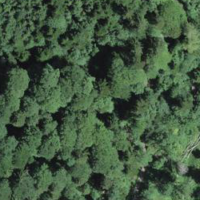
EUNIS habitat code: 44
Species observed at this site:
Fagus sylvatica